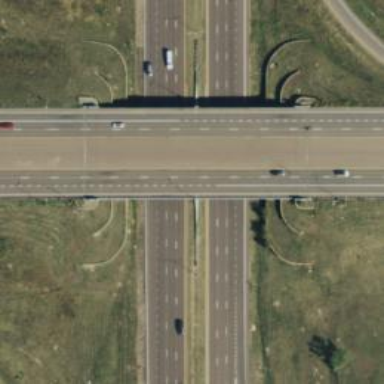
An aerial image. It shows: Motorway junction.